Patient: sex F, age 48
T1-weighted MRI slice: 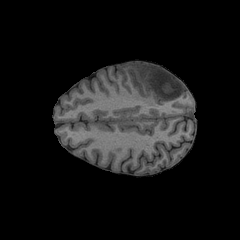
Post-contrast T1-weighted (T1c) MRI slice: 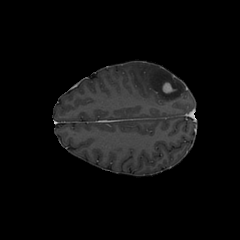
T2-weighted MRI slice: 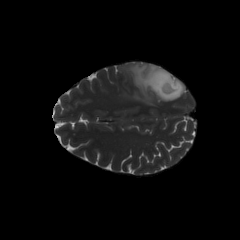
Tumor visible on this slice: yes
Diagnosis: Astrocytoma, IDH-mutant
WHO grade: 3